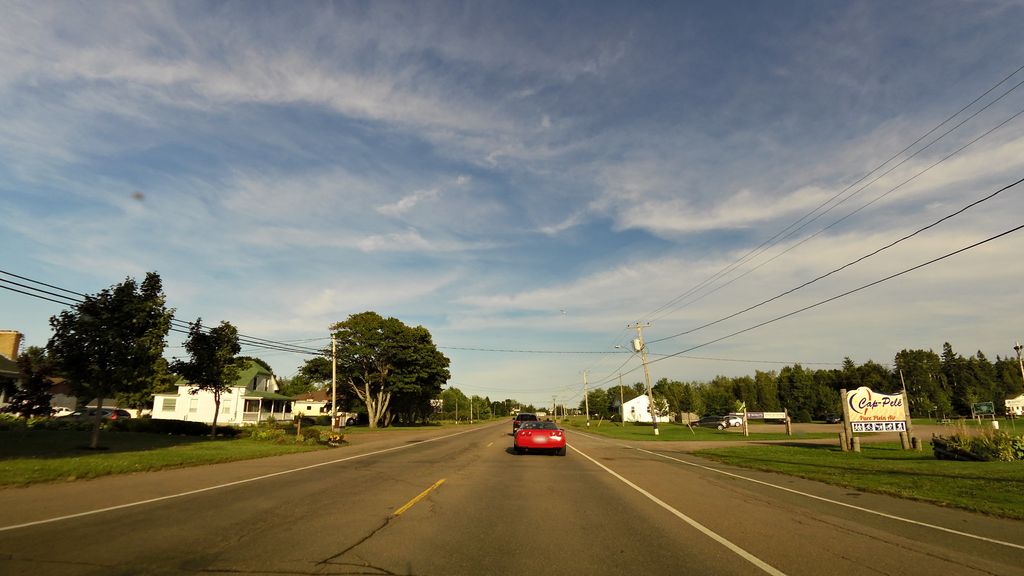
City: charlottetown